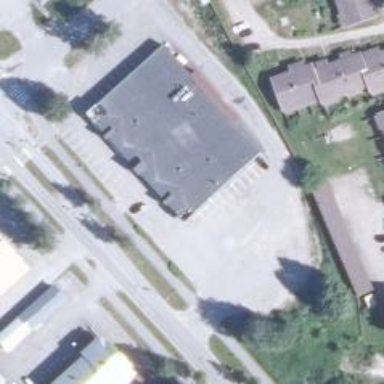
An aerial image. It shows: Convenience shop.